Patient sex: M
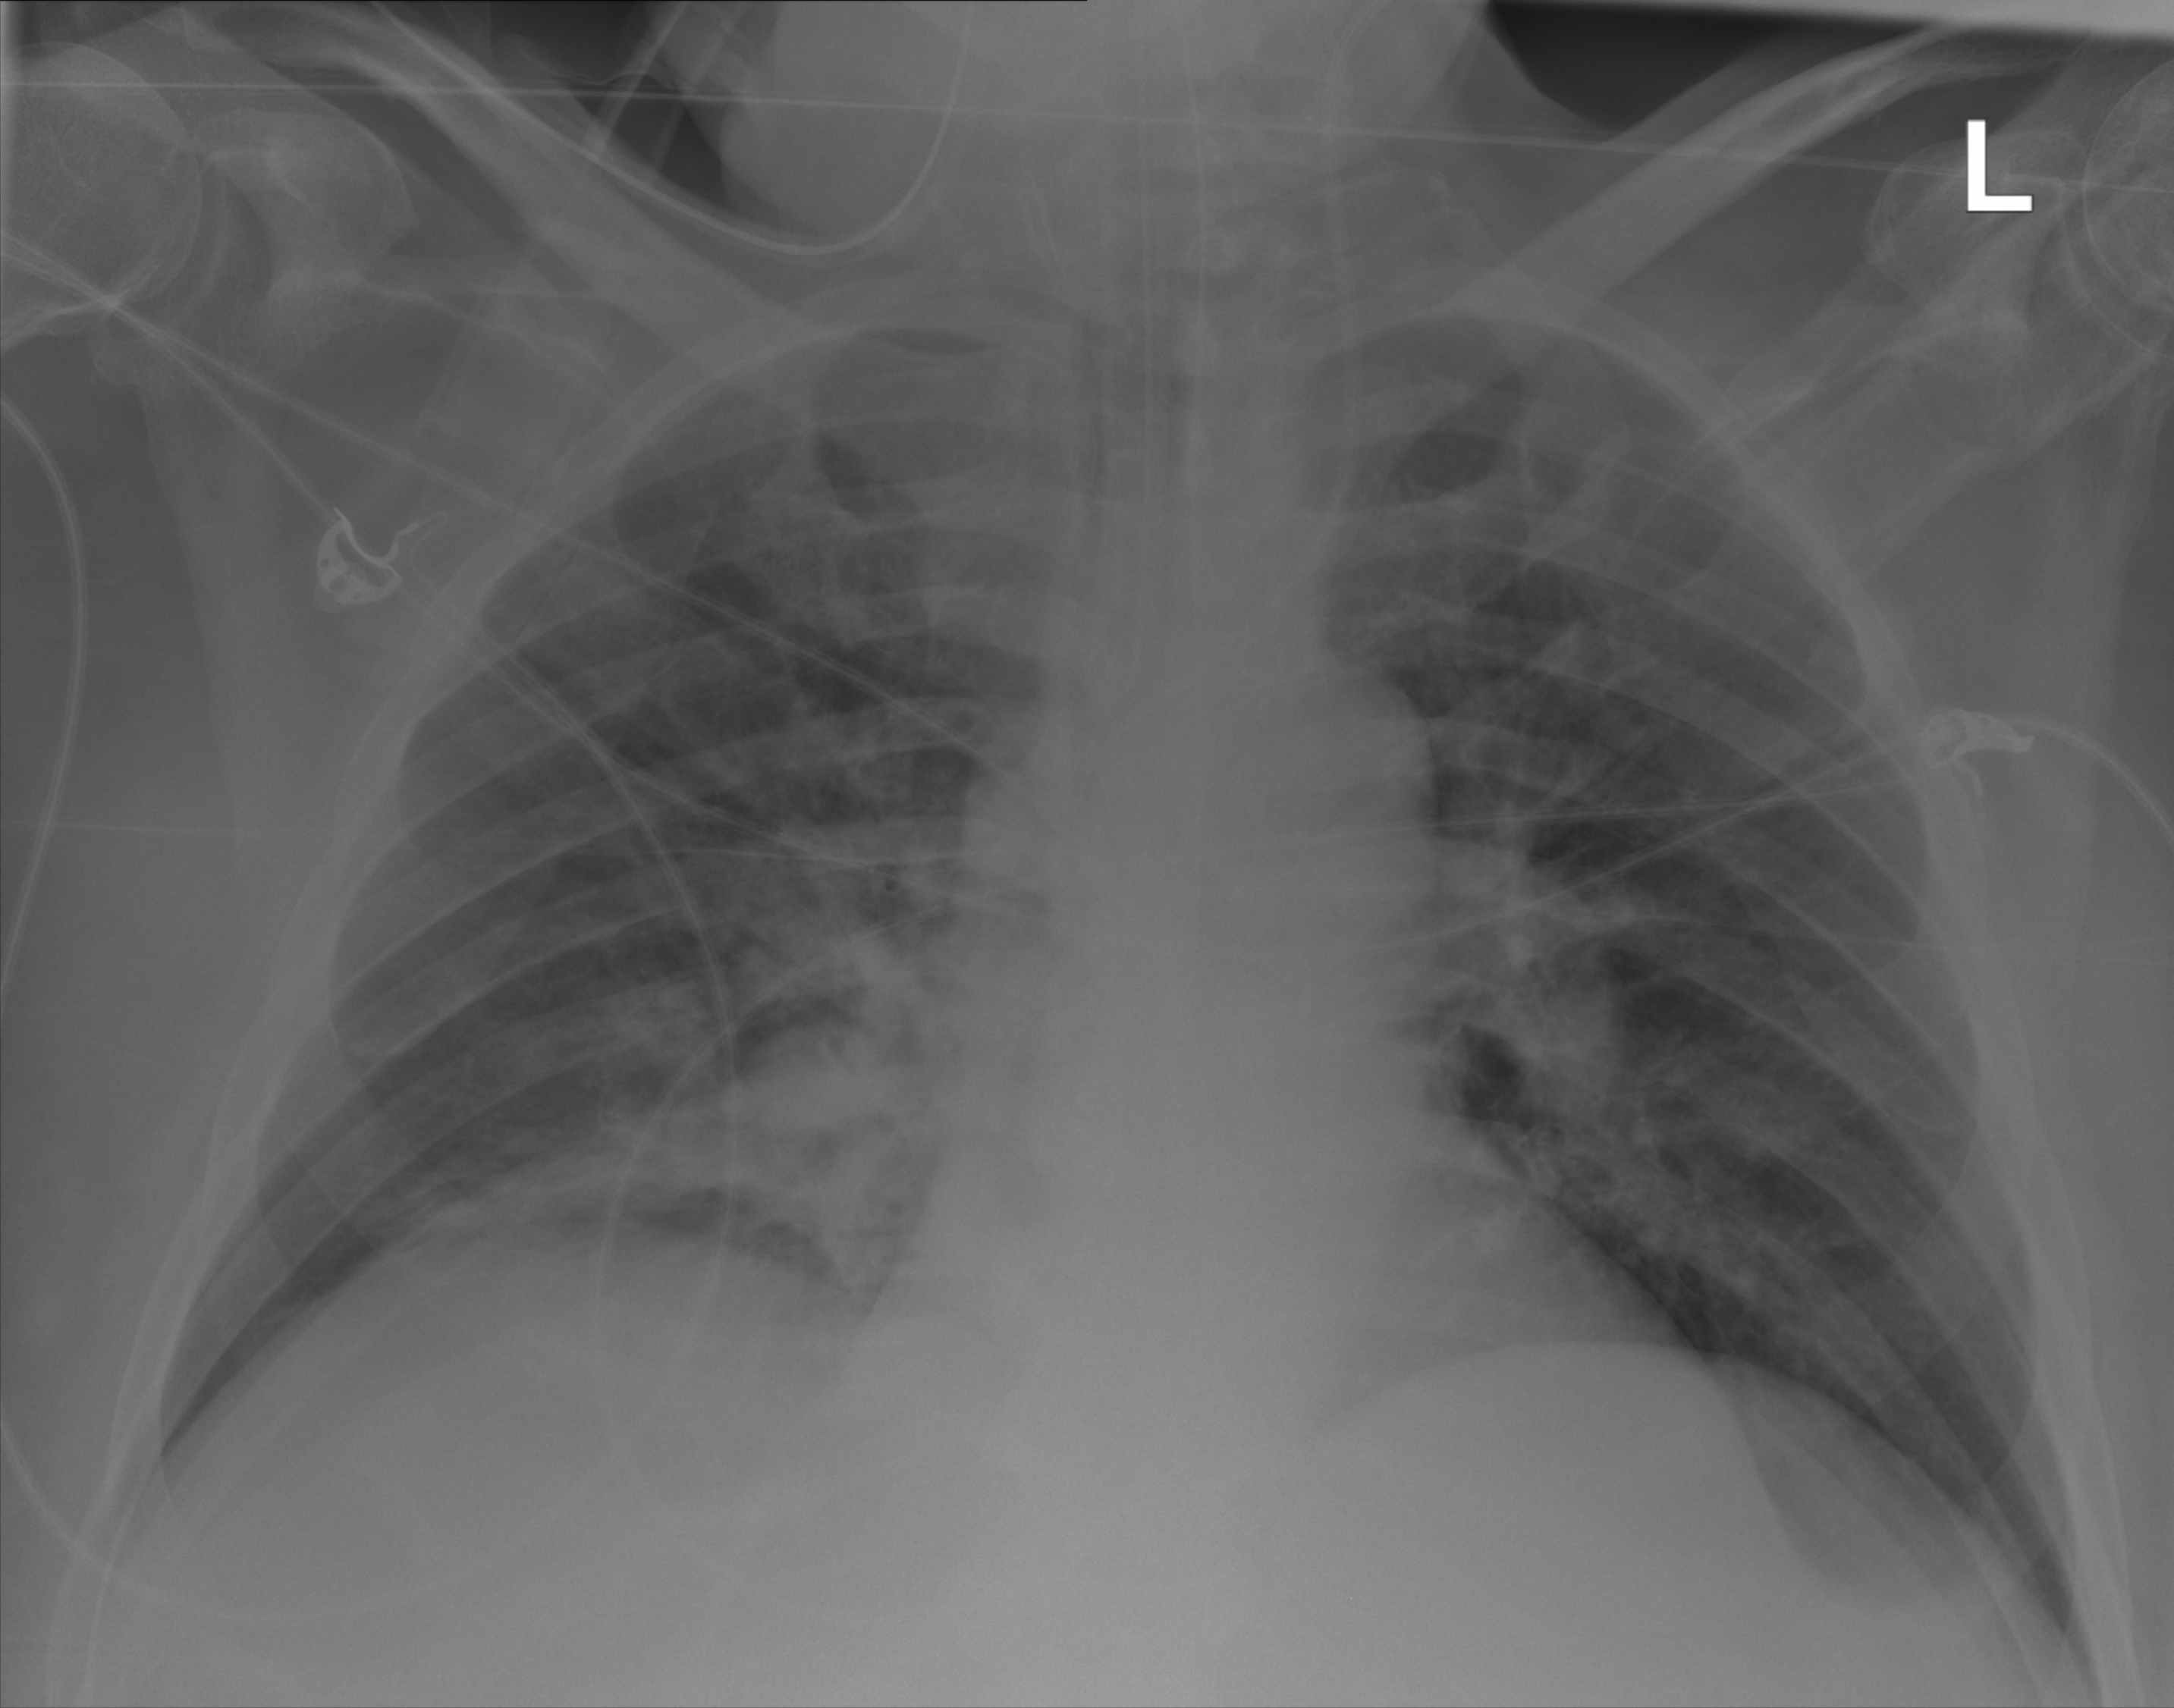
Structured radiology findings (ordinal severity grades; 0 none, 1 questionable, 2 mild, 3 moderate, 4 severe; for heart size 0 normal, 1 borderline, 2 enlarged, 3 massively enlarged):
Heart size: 2
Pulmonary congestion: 0
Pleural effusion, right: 0
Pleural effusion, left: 0
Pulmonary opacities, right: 2
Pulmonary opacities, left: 0
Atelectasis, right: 3
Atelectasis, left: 2